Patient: sex F, age 46
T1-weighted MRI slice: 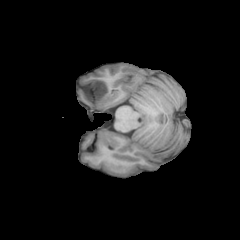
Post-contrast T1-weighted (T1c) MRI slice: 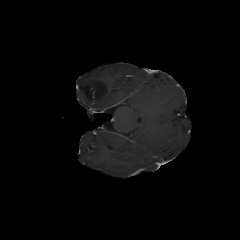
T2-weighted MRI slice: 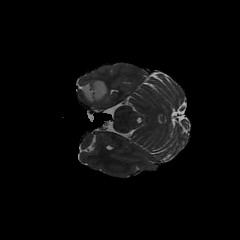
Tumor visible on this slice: yes
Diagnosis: Astrocytoma, IDH-mutant
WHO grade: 2